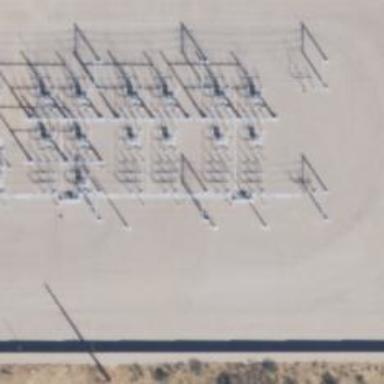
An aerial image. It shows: Switch for power supply.